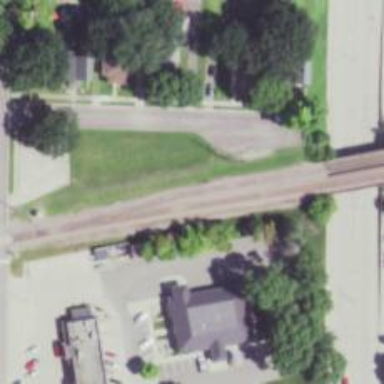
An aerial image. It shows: Siding railway track with one rail.